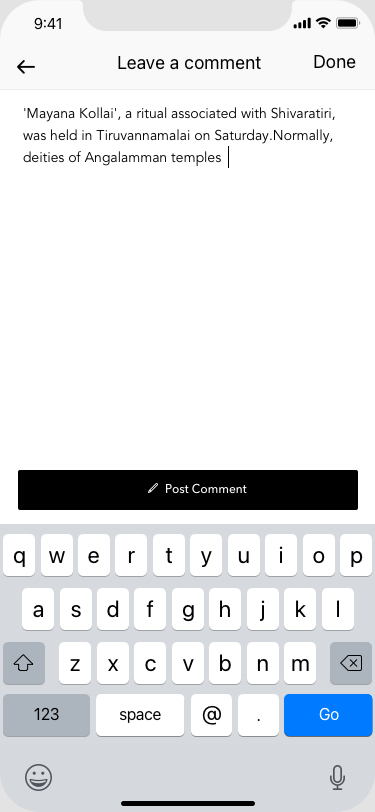
Text in this UI design:
Search
Go
.
@
space
123
m
n
b
v
c
x
z
l
k
j
h
g
f
d
s
a
p
o
i
u
y
t
r
e
w
q
Post Comment
Leave a comment
Done
'Mayana Kollai', a ritual associated with Shivaratiri, was held in Tiruvannamalai on Saturday.Normally, deities of Angalamman temples